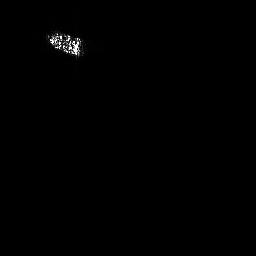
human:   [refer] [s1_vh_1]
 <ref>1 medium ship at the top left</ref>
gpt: <box>[[16, 10, 31, 22, 0]]</box>